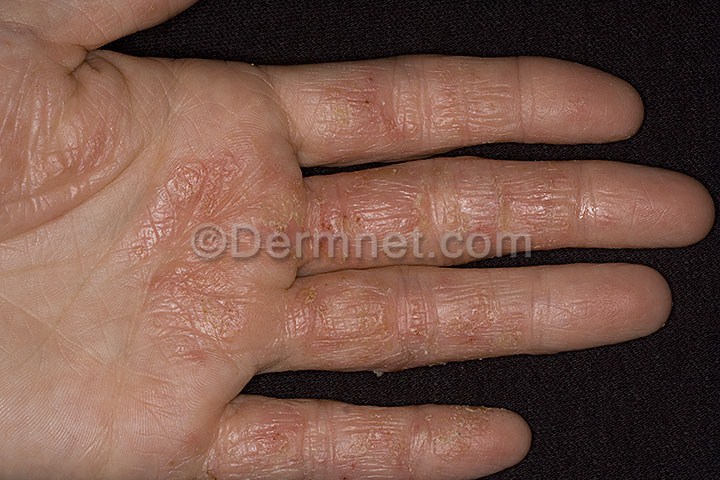
Disease: Eczema Photos